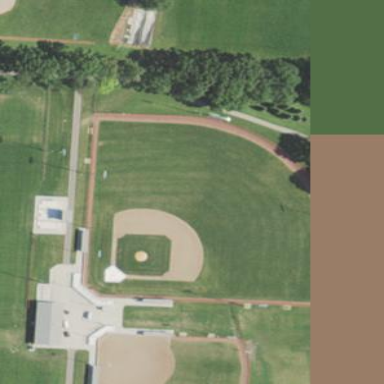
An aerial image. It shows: Baseball pitch for leisure land.